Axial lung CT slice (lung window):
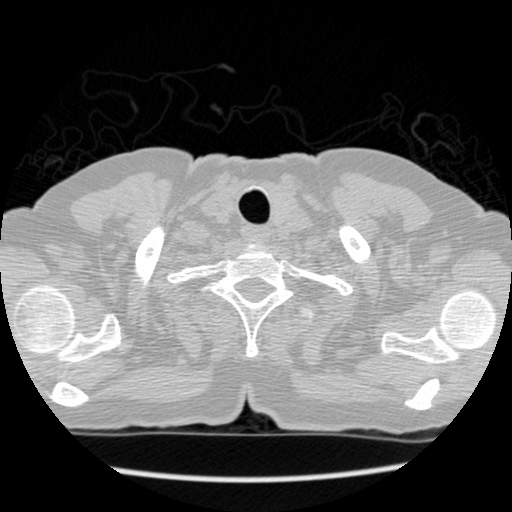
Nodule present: no